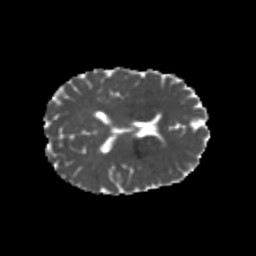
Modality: MD
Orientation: axial
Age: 20
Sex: female
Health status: healthy
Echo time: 0.074 s